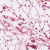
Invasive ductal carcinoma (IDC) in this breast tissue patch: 0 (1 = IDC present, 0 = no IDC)